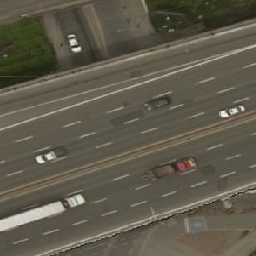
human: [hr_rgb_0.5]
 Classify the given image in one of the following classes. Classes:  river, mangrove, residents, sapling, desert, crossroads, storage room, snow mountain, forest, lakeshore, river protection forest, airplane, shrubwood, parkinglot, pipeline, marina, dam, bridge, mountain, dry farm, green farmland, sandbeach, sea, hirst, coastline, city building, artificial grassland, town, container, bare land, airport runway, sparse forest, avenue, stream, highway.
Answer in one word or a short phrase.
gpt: highway